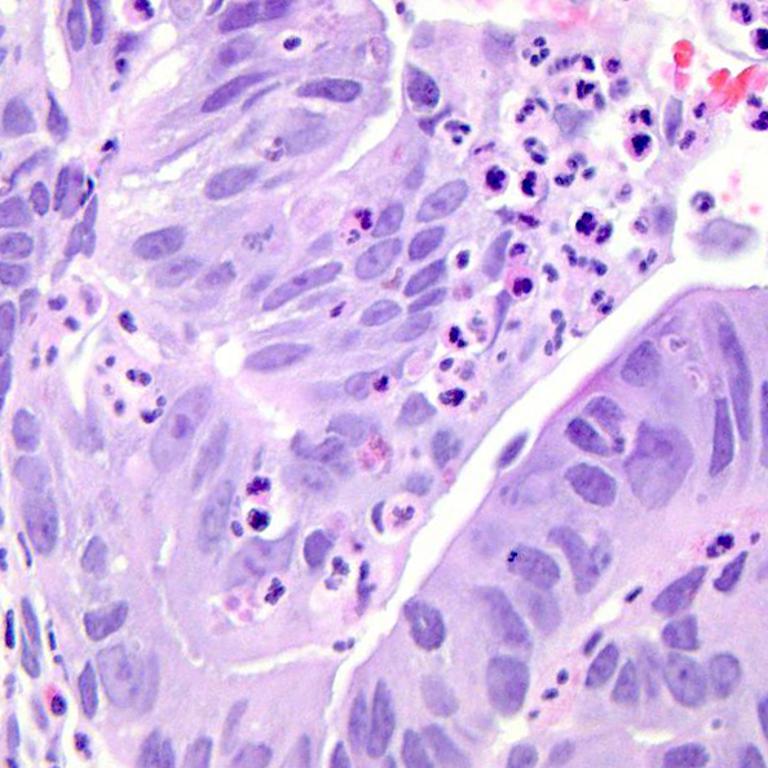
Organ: colon
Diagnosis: adenocarcinomas